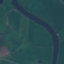
Land use / land cover class: River